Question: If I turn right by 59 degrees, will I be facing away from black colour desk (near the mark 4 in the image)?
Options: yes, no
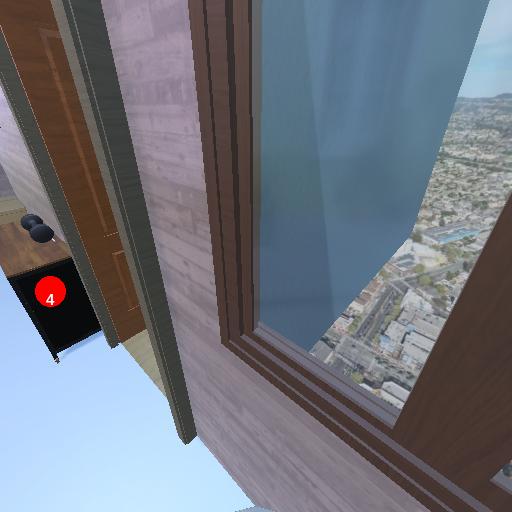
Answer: yes